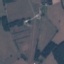
Land use / land cover class: Pasture